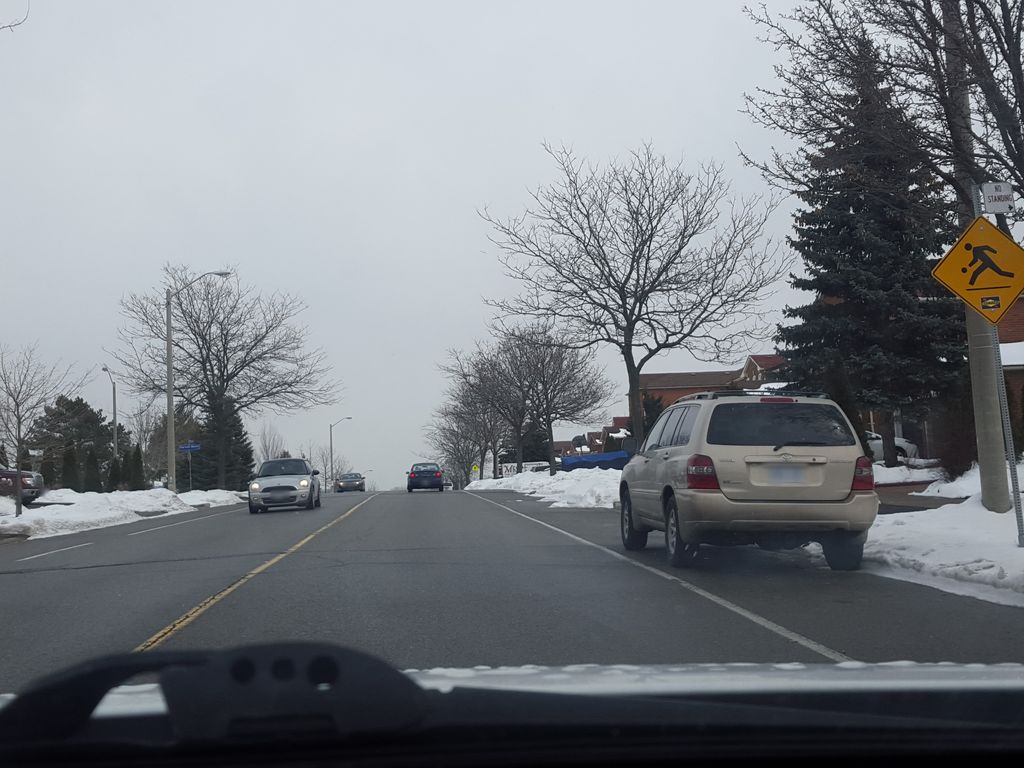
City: toronto